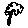
Label: flower